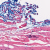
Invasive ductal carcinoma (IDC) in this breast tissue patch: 0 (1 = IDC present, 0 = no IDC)